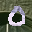
Label: 0